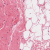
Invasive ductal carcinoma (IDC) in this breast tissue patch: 0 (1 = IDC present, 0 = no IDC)